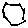
Label: hexagon